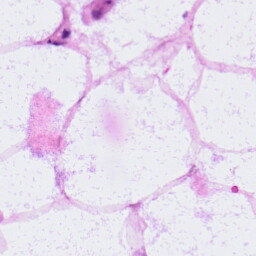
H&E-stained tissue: LymphNode